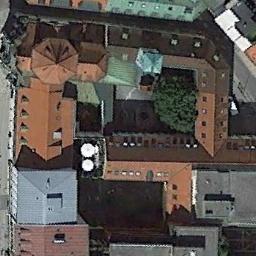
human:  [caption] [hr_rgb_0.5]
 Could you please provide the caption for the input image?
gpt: The red church is next to some cars .

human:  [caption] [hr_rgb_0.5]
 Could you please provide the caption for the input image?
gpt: The church with three towers of different shapes and the rest of the church has some orange sloping roofs .

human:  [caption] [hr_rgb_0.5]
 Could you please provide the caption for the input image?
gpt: This is a church, Built of tan brick .

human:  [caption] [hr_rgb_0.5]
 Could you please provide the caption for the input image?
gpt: A yellow-roofed church surrounded by buildings and trees .

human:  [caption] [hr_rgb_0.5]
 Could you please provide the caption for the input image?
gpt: There are many buildings near the church .